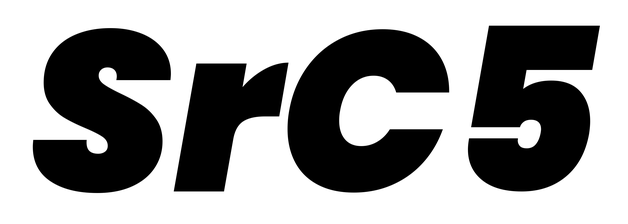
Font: Poppins-BlackItalic